Field crop: maize
Growth stage: 2
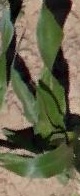
Species: maize